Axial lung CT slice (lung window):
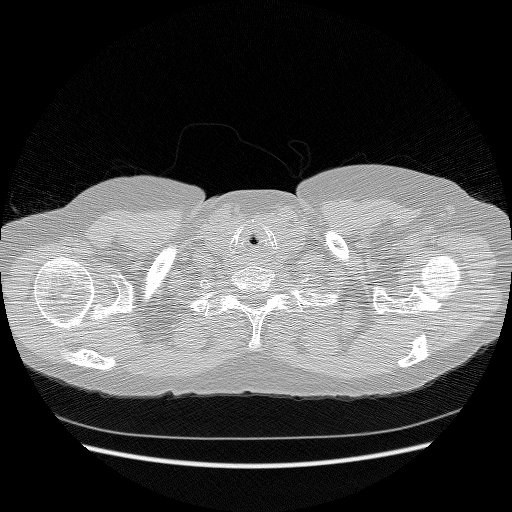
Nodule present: no